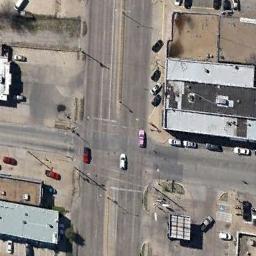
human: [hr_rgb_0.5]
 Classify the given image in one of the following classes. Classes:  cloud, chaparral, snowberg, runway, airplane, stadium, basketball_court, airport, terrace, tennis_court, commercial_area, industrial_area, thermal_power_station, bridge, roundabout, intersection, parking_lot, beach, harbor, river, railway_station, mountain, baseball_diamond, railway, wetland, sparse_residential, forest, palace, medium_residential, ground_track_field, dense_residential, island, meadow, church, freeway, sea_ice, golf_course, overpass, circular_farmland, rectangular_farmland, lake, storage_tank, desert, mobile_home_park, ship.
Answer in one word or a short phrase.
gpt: intersection